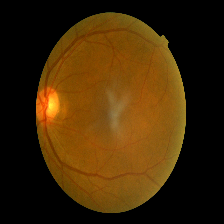
Diabetic retinopathy grade: Mild